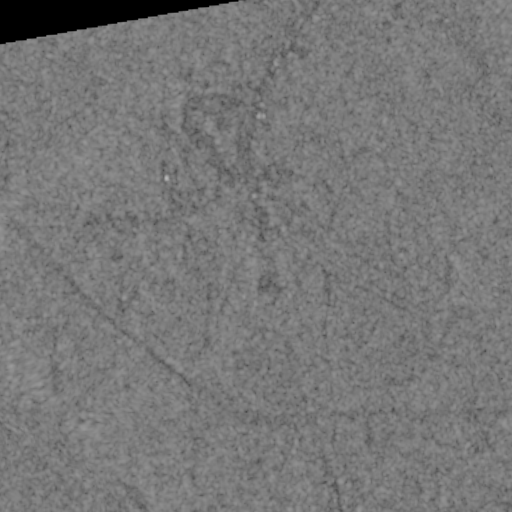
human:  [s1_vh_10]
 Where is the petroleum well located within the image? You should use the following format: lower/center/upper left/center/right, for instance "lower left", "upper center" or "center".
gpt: The petroleum well is located in the upper left of the image.
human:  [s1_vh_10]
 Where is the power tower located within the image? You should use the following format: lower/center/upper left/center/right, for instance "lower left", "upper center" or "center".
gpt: The power tower is located in the lower center of the image.
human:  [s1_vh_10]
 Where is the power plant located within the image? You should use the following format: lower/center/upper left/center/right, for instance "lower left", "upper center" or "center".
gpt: There is no power plant in the image.

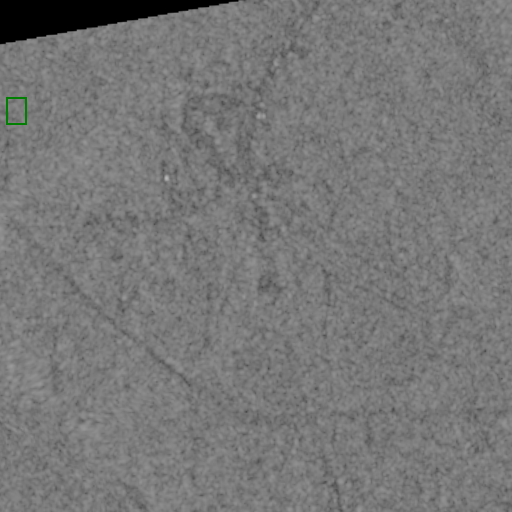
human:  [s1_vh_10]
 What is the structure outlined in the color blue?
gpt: There is no blue outline.
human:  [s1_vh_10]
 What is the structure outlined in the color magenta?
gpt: There is no structure outlined in magenta.